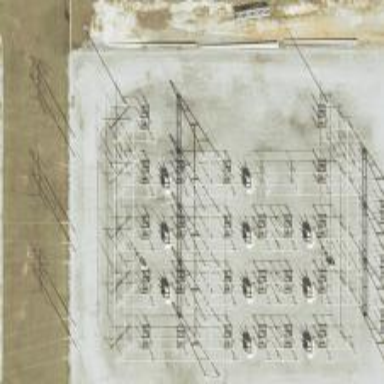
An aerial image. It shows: Switch for power supply.